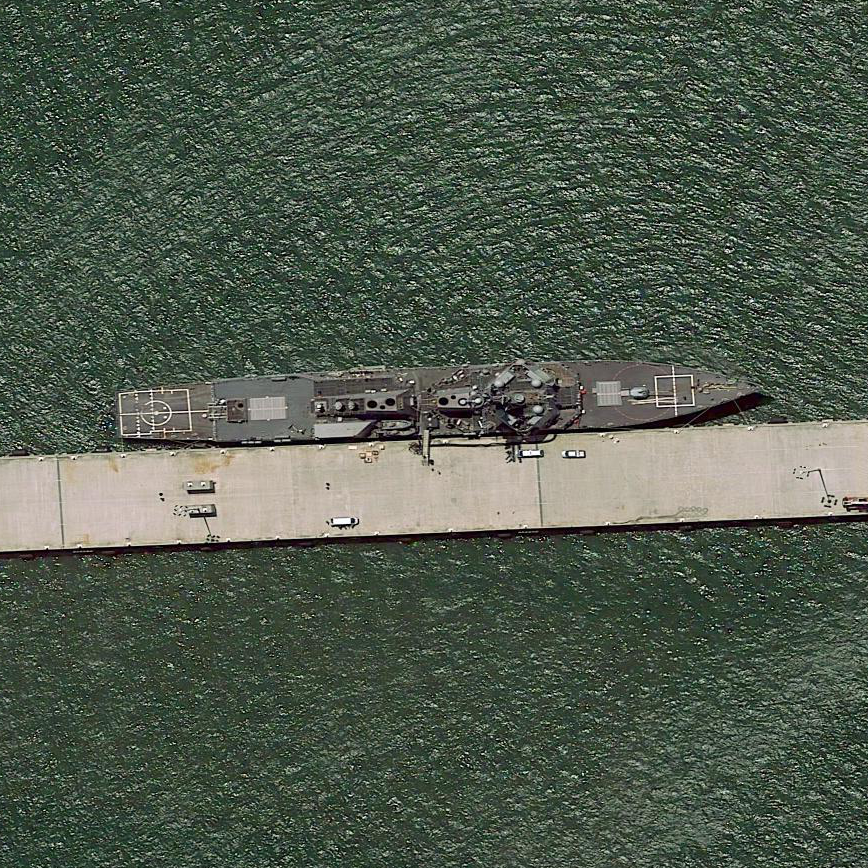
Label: destroyer